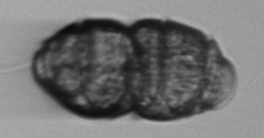
Label: Margalefidinium